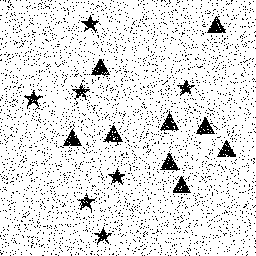
Squares: 0
Triangles: 9
Stars: 7
Total shapes: 16